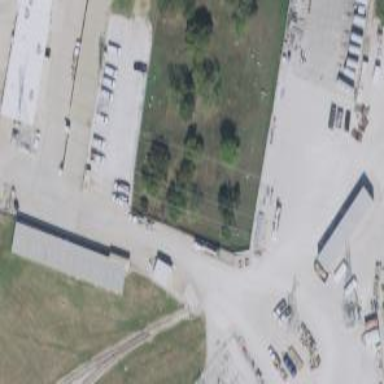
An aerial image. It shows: Utility area.